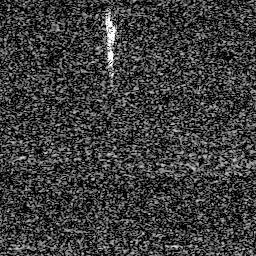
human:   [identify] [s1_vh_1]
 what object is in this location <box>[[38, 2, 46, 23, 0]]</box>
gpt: <ref>1 medium ship at the top</ref>